Question: How can I query a many-to-many relationship using Entity Framework code first and linq? The problem is that EF create automatically the relation table. So, I don't have it in my context.
This is the relational model:

I need a list of Articles for a specific Category_Id, basically replicate something like that:
'''
select a.Id, a.Title,a.ShortDescription
from Articles a
join CategoryArticles ca on ca.Article_Id=a.Id
where ca.Category_Id = @parameter
'''
However my dbcontext only have :
'''
public DbSet<Article> Articles { get; set; }
public DbSet<Category> Categories { get; set; }.
'''
Thanks for any help.
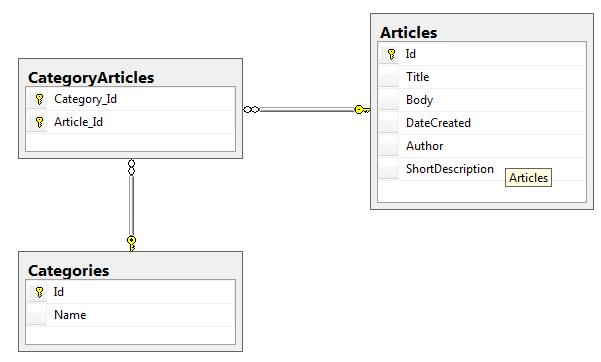
Answer: You can do this:
'''
var cat_id=1; // Change this variable for your real cat_id
var query= from article in db.Articles
where article.Categories.Any(c=>c.Category_ID==cat_id)
select article;
'''
This way you will get the articles that satisfies the condition you want. This is the sql code that is generated by that query:
'''
SELECT
[Extent1].[Id] AS [Id],
[Extent1].[Title] AS [Title]
FROM [dbo].[Articles] AS [Extent1]
WHERE EXISTS (SELECT
1 AS [C1]
FROM [dbo].[ArticleCategories] AS [Extent2]
WHERE ([Extent1].[Id] = [Extent2].[Article_Id]) AND ([Extent2].[Category_Id] = @p__linq__0))
'''
## Update
Another option could be using 'SelectMany' extension method (as @Khaled pointed out) starting your query from 'Categories' instead of 'Articles':
'''
var query= db.Categories.Where(c=>c.Category_ID==cat_id).SelectMany(c=>Articles);
'''
That would generate an Inner join instead of the 'EXIST' that is product of 'Any' extension method.